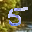
Label: 5